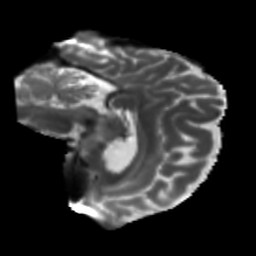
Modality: T2w
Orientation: sagittal
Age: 56
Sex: female
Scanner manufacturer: siemens
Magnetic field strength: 3 T
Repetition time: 5.47 s
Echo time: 0.0854 s